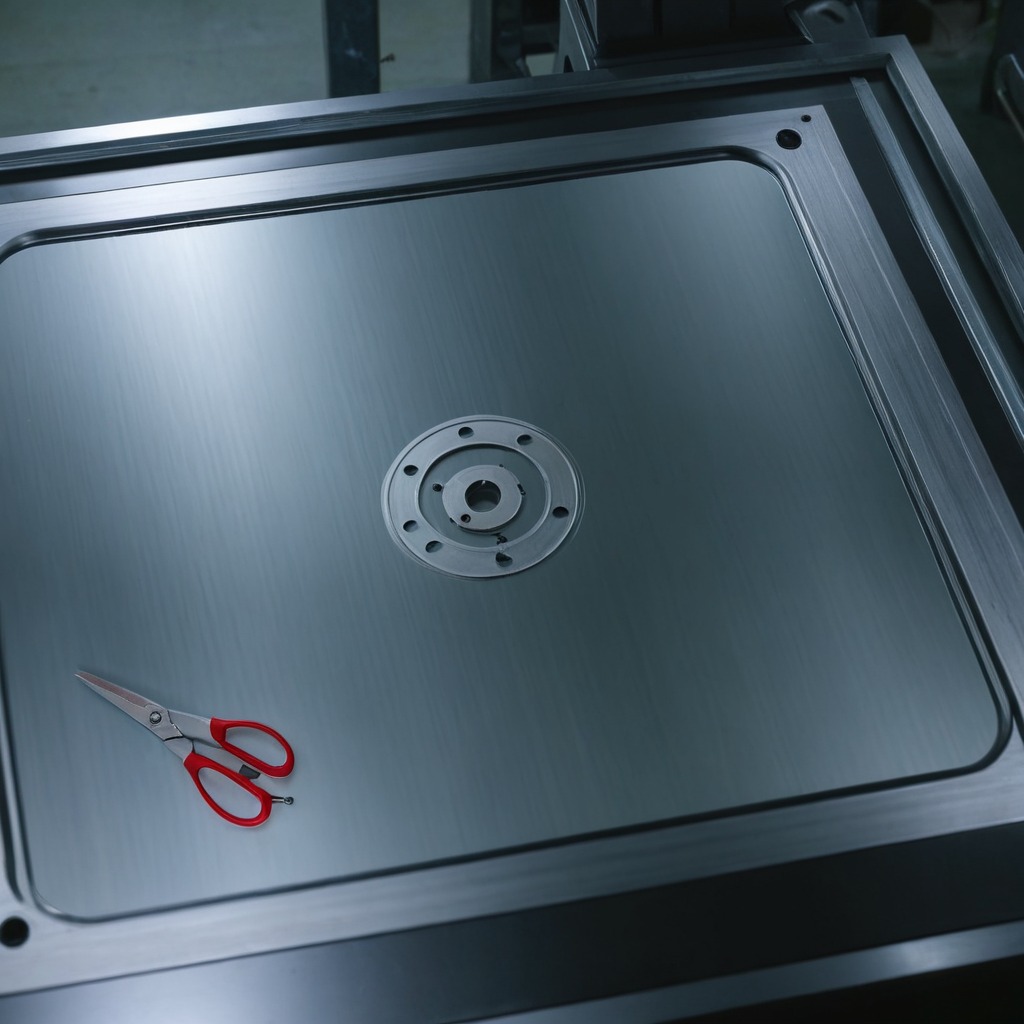
A scissor lying on a metal table in a machine shop under fluorescent lights